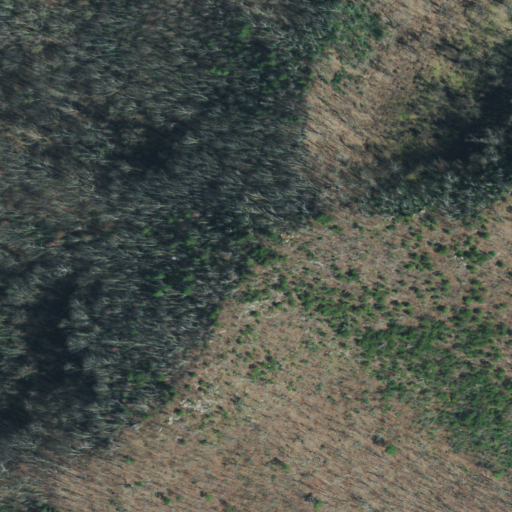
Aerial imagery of mountain in Tennessee named Raven Den containing deciduous forest and mixed forest